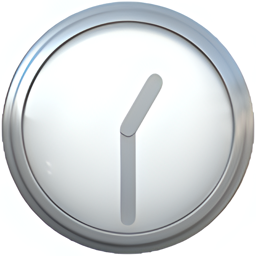
Name: clock face one thirty
Emoji: 🕜
Group: Travel & Places
Sub-group: time